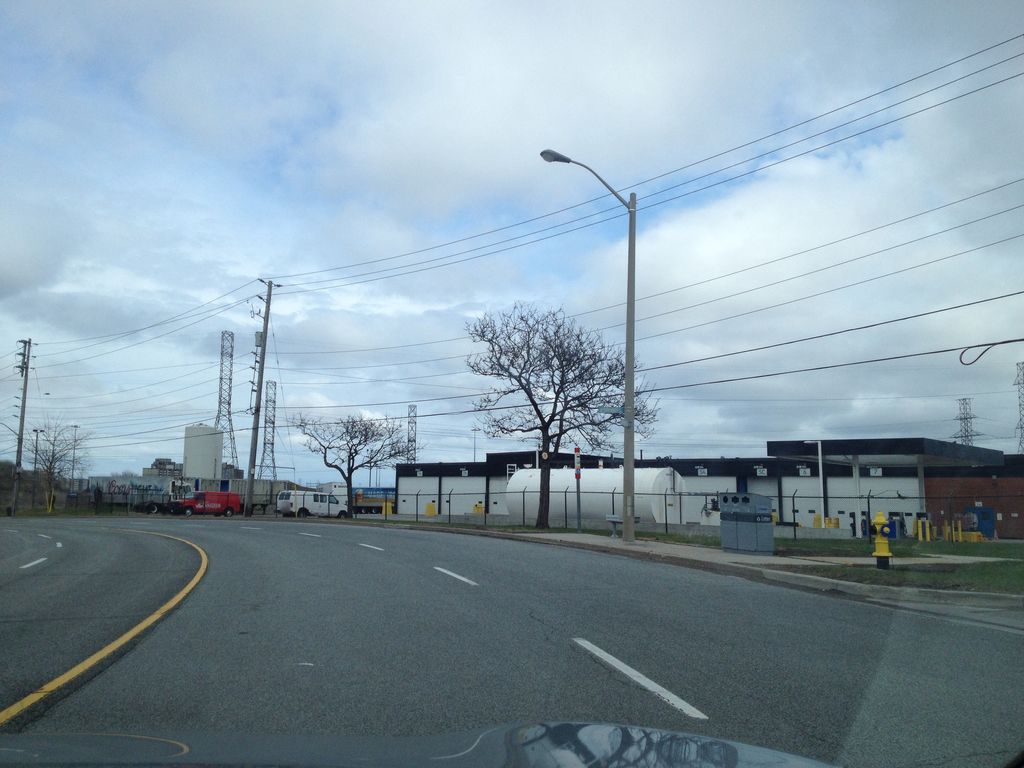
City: toronto